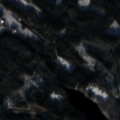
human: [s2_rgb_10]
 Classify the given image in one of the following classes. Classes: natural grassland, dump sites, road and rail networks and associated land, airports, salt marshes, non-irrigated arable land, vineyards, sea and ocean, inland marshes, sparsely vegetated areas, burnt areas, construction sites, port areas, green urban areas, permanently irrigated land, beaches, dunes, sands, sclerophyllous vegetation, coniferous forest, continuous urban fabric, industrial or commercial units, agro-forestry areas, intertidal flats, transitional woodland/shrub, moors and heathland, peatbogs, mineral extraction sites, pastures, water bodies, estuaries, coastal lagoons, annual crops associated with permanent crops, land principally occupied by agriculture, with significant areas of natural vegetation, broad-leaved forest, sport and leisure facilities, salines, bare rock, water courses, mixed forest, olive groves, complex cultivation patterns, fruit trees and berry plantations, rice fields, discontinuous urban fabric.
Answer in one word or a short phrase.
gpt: coniferous forest, mixed forest, transitional woodland/shrub, water bodies